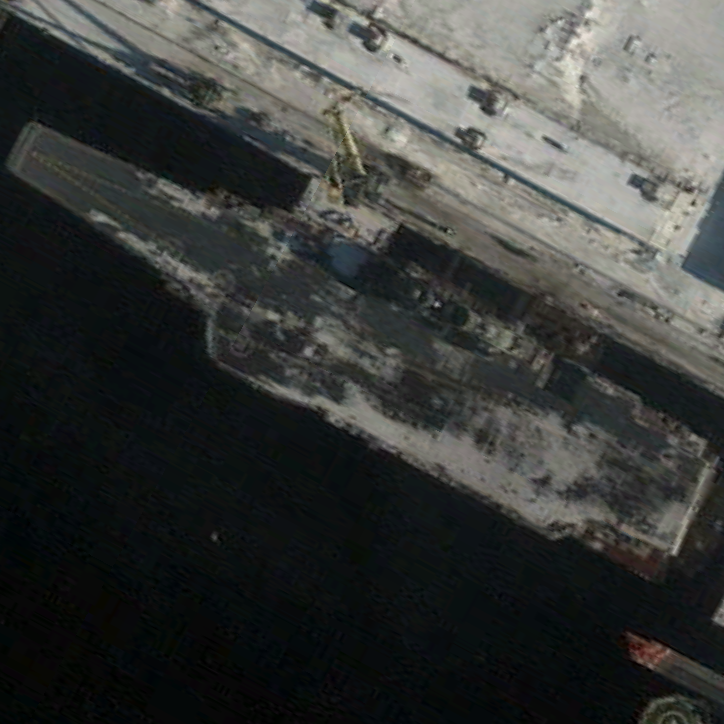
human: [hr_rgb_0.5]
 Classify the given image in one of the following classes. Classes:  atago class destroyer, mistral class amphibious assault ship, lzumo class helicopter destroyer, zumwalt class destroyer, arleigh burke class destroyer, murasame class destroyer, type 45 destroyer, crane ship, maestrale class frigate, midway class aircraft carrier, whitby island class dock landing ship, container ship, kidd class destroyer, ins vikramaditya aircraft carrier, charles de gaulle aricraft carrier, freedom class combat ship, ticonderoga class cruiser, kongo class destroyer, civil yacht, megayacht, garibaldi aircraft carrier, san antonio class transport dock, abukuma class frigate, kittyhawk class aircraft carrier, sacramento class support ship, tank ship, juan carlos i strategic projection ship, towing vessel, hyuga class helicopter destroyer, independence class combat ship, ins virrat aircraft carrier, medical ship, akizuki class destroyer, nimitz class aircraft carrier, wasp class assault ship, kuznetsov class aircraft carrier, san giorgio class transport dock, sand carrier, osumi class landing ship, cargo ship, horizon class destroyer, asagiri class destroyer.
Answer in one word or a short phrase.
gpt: Kuznetsov class aircraft carrier